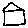
Label: house